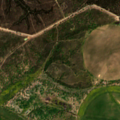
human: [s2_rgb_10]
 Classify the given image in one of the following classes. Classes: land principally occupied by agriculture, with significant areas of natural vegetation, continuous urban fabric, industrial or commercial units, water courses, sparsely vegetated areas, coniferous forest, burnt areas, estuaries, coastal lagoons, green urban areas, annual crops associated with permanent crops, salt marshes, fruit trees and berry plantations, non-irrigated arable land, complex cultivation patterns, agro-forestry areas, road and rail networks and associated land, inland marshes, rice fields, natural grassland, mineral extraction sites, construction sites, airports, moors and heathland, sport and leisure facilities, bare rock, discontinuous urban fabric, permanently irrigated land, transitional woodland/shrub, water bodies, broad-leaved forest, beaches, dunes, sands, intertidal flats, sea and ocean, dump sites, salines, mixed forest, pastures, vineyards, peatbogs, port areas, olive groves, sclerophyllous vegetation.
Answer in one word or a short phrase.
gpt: non-irrigated arable land, permanently irrigated land, agro-forestry areas, broad-leaved forest, transitional woodland/shrub